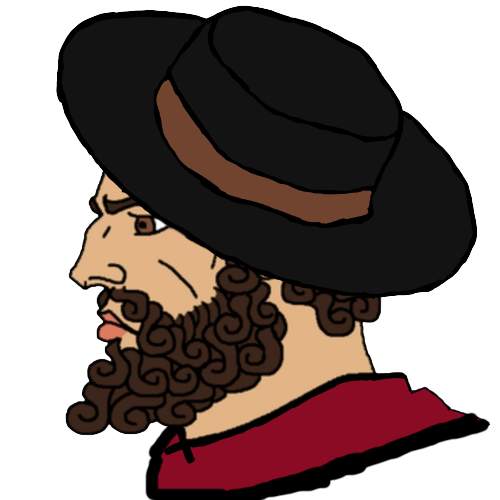
Label: 4_Yes_Chad